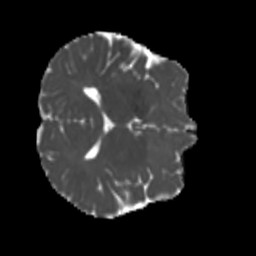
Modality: MD
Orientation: axial
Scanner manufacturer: siemens
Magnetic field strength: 3 T
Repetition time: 4 s
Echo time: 0.0594 s